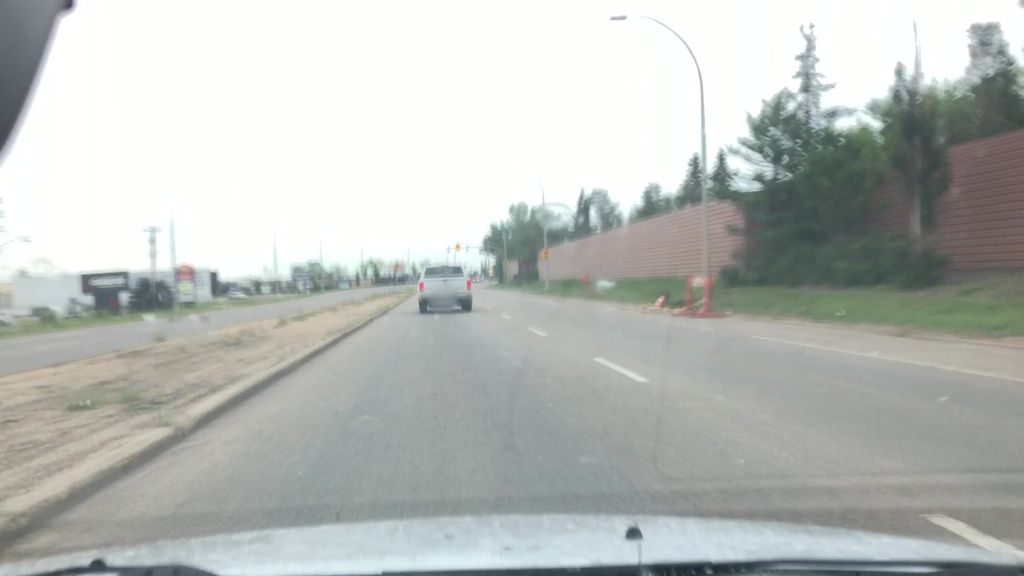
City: edmonton